Question: Is it possible to visually display html attributes which normally only reside in the source code, in the output of html, anchored to the element they are grouped with?
For example, here is some css which visually groups some '<span></span>' tags in rounded rectangles for clarity:
'''
span{
display:inline-block;
}
span:first-child{
border:1px solid black;
border-radius:15px;
padding:10px;
}
span:last-child{
border:1px solid black;
border-radius:15px;
padding:10px;
}
<span class="complete-sentence">She <span class="verb">loves</span> him a <span>lot</span>.</span>
'''
<URL> <-- What happens currently.
Two of the span tags have classes (global attributes) of "subject" and "verb". I want to somehow get the output display to look like this instead of what it does currently.

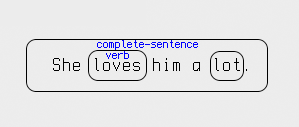
Answer: First, don't try to use something which wasn't intended for that kind of use. Use 'data-*' attributes instead.
'''
<span data-type="complete-sentence">
She <span data-type="verb">loves</span> him a <span>lot</span>.
</span>
'''
Now, I've targeted the spans, which have 'data-type' and using 'content' attribute with 'attr', along with pseudo-selector ':before' (you can use ':after' too, if you want) applying style to them.
'''
span[data-type]:before {
content: attr(data-type) " | ";
}
'''
<URL>
(Also note that if you're using ':after' make it 'content: " | " attr(data-type);')
Also, user @bryc has provided an example of how you had wanted it in your image example. Do take a look at it <URL>